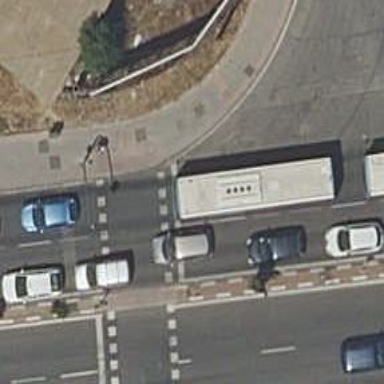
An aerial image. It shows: Footway crossing equipped with traffic signals and central island.